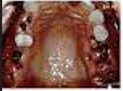
Condition: Caries